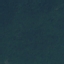
Land use / land cover: Forest